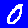
Digit: 0